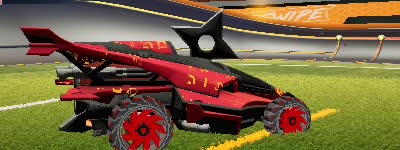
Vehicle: aftershock